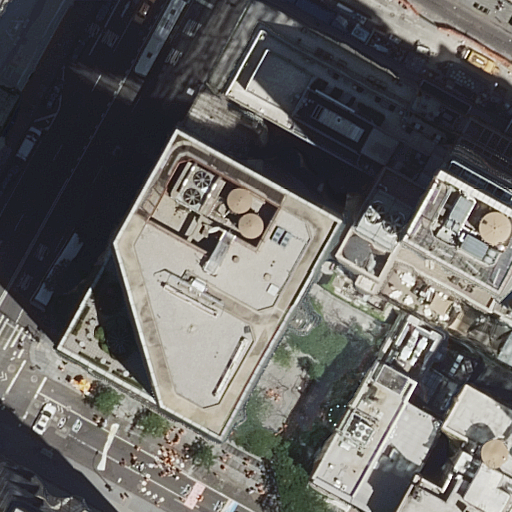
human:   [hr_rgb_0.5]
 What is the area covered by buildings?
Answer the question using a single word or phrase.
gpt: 6166m2

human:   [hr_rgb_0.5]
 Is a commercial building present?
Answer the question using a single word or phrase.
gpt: yes

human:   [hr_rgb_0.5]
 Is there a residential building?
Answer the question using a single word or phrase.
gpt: yes

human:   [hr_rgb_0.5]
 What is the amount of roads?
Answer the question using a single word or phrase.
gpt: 4

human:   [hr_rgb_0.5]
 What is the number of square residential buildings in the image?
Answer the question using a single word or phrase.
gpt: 0

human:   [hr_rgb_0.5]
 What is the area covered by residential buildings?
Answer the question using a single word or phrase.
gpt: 5630m2

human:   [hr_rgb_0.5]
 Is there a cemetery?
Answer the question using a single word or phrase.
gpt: no

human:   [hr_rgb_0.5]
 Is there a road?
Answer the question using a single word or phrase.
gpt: yes

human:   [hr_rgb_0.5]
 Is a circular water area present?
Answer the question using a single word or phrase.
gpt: no

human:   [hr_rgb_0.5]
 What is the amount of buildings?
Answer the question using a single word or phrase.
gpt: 11

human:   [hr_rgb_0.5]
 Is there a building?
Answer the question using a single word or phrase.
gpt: yes

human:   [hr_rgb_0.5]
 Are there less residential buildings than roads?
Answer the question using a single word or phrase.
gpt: no

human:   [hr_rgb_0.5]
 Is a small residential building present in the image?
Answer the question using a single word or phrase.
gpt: yes

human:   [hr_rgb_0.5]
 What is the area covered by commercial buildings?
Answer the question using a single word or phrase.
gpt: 536m2

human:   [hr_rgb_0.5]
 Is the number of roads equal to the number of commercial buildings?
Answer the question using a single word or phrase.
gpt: no

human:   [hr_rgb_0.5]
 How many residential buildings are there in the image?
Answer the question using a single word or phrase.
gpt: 9

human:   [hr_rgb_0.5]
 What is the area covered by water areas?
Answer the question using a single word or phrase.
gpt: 0m2

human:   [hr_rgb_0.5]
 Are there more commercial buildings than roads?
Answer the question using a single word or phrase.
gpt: no

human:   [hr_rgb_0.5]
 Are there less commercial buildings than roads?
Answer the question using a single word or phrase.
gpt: yes

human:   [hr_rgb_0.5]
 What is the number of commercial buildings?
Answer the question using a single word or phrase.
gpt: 2

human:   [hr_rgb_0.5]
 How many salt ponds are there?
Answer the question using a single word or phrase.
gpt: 0

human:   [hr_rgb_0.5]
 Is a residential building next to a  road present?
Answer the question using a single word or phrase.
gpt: yes

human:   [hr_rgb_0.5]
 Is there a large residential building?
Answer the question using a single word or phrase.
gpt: yes

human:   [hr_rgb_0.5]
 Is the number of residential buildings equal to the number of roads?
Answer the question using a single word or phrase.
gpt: no

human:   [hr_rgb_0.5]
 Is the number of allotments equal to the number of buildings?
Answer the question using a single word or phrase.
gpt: no

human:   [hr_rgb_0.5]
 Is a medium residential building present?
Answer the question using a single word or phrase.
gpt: yes

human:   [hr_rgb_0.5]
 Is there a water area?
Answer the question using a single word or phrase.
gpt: no

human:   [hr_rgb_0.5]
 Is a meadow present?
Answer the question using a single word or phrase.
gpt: no

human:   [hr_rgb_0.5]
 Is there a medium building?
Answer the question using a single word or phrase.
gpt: yes

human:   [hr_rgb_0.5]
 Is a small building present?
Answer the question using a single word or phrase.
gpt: yes

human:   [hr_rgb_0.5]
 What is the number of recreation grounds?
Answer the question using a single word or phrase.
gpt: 0

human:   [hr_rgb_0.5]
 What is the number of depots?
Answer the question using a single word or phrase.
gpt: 0

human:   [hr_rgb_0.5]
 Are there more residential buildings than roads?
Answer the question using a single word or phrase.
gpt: yes

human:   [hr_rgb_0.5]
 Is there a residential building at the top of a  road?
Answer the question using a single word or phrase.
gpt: yes

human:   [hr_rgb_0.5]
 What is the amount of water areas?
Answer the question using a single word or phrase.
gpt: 0

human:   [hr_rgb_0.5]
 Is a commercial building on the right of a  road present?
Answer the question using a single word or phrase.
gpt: yes

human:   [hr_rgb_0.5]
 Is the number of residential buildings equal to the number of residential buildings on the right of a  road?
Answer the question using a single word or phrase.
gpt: no

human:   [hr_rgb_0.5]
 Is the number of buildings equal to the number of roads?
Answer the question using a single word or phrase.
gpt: no

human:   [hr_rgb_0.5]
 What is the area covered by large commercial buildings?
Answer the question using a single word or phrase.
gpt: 535m2

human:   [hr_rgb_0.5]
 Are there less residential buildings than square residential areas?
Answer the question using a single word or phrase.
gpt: no

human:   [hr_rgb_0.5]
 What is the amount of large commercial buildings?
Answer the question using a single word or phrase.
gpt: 1

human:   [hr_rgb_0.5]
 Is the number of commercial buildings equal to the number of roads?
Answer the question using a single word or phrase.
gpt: no

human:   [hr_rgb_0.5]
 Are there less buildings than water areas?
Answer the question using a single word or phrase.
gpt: no

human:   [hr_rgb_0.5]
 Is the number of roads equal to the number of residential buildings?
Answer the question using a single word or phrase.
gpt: no

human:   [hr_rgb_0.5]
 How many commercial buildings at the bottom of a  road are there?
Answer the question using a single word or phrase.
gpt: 1

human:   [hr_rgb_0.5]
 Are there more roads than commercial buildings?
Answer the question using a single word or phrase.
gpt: yes

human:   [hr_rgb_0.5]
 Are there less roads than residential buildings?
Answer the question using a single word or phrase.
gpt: yes

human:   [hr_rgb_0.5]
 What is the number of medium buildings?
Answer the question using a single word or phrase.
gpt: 5

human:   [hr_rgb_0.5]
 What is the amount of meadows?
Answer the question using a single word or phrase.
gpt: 0

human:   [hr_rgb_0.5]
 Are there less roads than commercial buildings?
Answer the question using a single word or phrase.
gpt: no

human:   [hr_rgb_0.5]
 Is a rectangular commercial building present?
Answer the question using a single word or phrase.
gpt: yes

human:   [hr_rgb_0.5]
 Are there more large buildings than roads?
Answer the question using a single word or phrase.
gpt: no

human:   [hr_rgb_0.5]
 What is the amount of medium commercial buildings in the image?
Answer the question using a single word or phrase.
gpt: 0

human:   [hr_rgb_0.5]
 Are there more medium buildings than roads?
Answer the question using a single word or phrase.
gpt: yes

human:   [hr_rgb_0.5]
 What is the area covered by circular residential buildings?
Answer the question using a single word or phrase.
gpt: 0m2

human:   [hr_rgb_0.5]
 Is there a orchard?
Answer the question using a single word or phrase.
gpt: no

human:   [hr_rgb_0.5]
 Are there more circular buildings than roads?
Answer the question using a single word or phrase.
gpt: no

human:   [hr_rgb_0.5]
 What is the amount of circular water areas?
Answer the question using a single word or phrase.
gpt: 0

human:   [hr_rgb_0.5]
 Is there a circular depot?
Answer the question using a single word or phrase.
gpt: no

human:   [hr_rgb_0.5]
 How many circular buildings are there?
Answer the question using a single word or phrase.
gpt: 0

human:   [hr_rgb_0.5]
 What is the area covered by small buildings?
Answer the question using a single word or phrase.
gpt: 45m2

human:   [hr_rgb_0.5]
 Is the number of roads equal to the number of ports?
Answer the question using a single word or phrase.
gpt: no

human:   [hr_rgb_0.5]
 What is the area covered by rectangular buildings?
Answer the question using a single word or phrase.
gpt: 2626m2

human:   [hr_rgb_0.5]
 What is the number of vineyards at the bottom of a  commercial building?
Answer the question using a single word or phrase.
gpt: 0